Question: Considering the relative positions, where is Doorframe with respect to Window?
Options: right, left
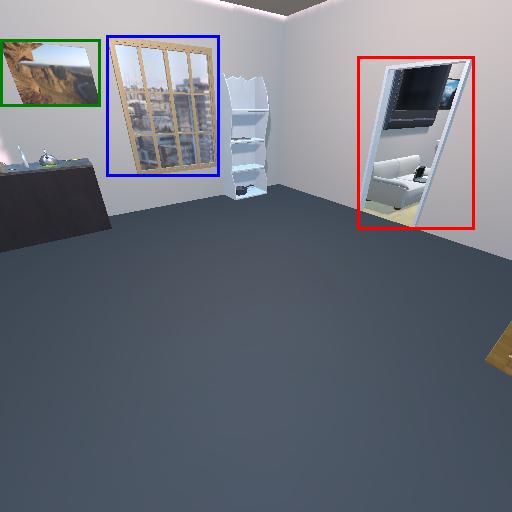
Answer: right